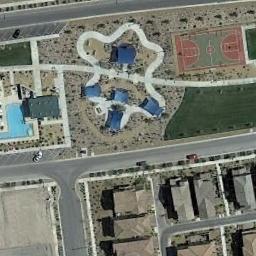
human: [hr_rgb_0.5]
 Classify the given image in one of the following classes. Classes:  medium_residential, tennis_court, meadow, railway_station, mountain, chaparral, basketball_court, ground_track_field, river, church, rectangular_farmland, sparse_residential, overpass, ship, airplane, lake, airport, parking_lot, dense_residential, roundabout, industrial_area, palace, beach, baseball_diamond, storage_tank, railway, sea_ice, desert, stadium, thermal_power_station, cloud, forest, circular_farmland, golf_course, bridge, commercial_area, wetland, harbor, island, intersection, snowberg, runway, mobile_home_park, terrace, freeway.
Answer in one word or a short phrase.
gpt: basketball_court